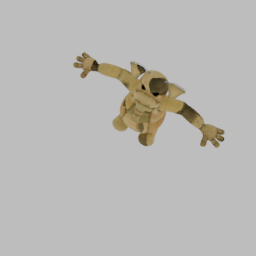
Label: animals